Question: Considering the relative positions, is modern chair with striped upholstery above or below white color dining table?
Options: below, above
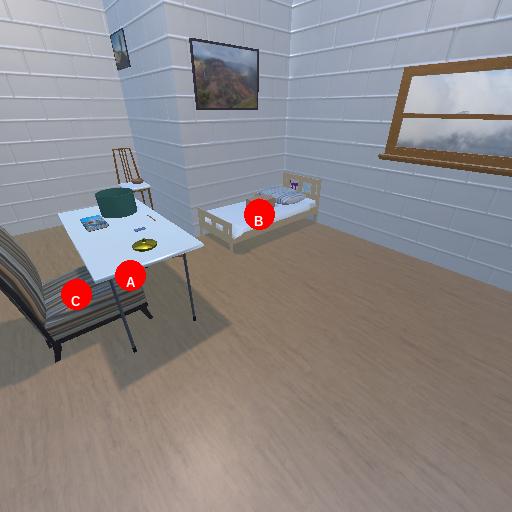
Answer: below